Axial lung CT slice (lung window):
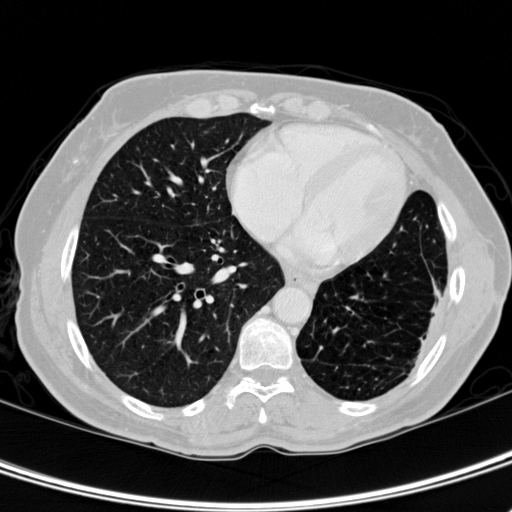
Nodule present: no